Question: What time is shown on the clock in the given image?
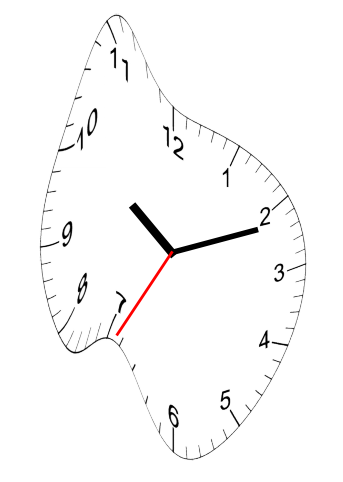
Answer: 10:11:35